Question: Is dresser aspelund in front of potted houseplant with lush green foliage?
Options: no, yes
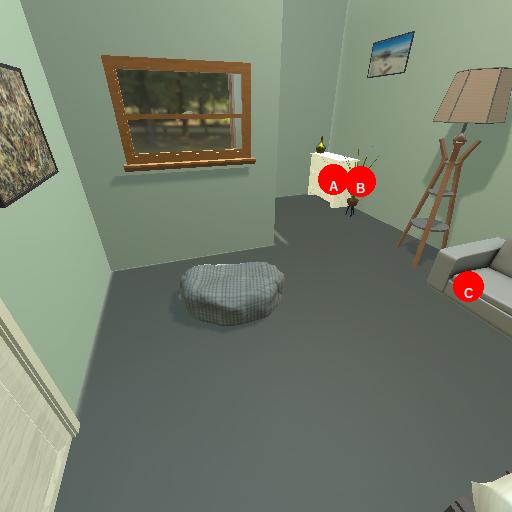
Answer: no